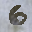
Label: 6